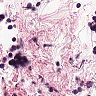
Metastatic tissue present: no